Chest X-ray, AP view. Patient: 21 years old, sex F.
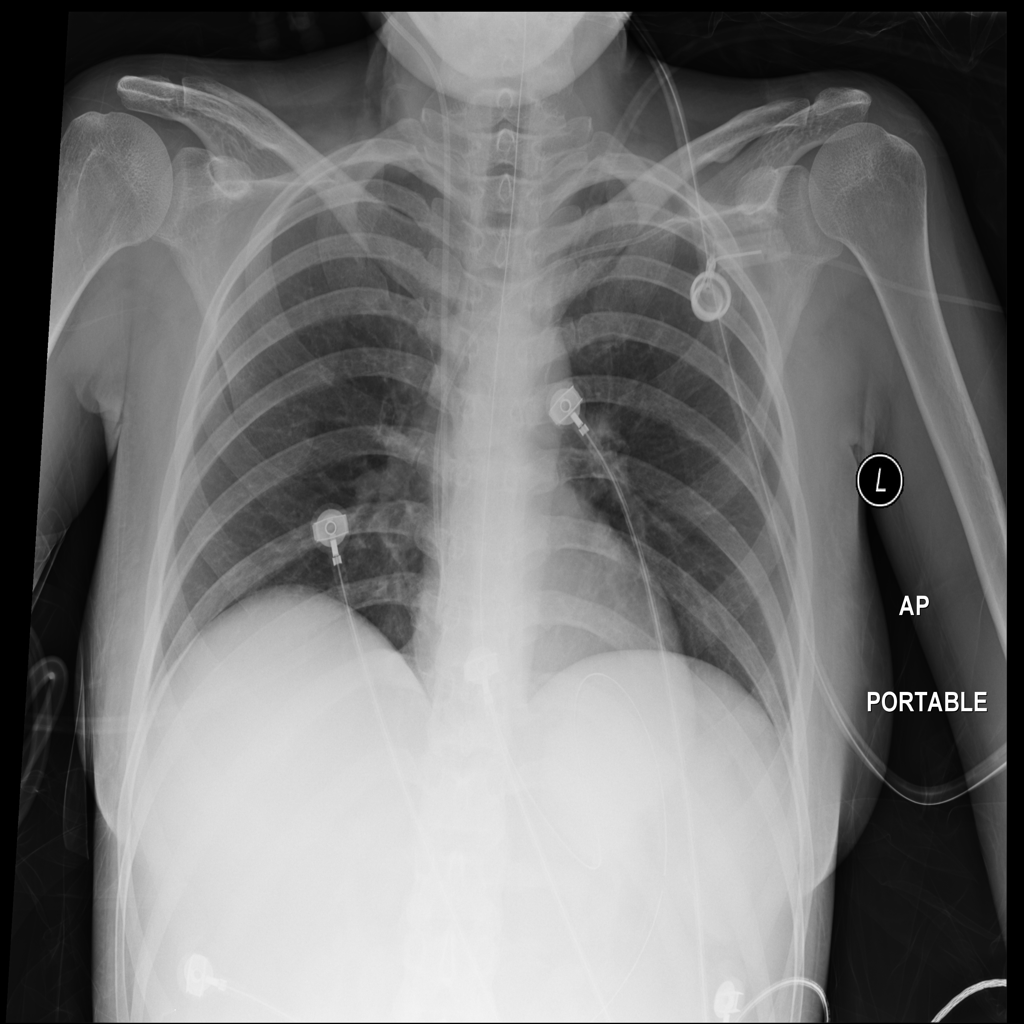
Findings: No Finding